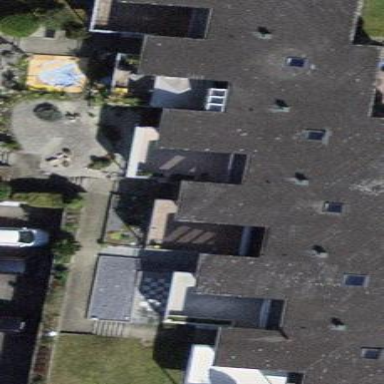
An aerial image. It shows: Building with flat roof.